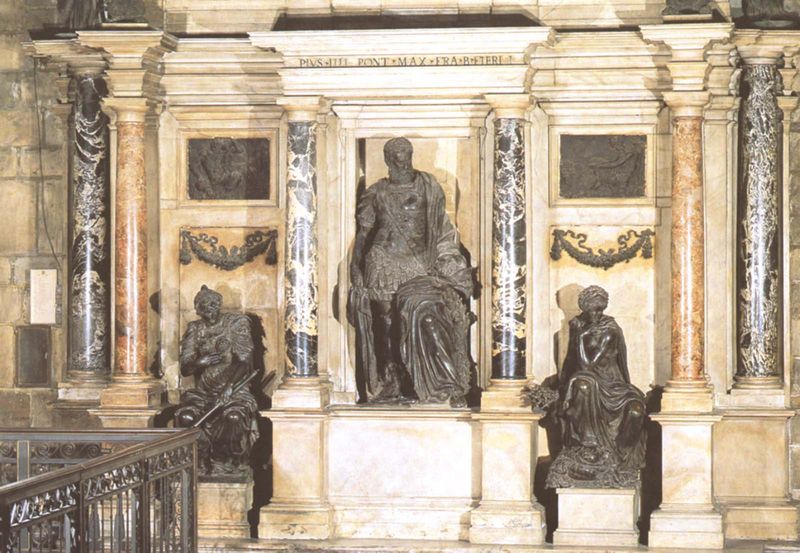
Titel: Grabmal für Gian Giacomo de Medici, Marchese von Marignano
Künstler: Leone Leoni
Standort: Mailand, Dom (EU - I)
Schlagwörter: gruppe, mann, umhang, marmor, schwarz, säulen, bart, gitter, kirche, skulptur, statue, figuren, kaiser, inschrift, ornamente, geländer, granit, plastik, dom, denkmal, altar, römer, skulpturen, grab, treppenhaus, feldherr, sitzender, schrein, mamor, tryptichon, statur